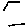
Label: hexagon